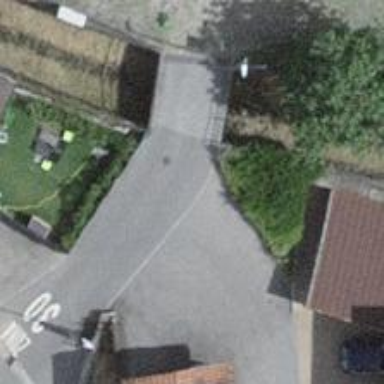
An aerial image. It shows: Residential road with bridge and no sidewalk.